八年级 · 度量几何学
如图, 已知 $\angle M O N=30^{\circ}$, 点 $A_{1}, A_{2}, A_{3}, \cdots$ 在射线 $O N$ 上, 点 $B_{1}, B_{2}, B_{3}, \cdots$ 在射线 $O M$ 上,且 $\triangle A_{1} B_{1} A_{2}, \triangle A_{2} B_{2} A_{3}, \triangle A_{3} B_{3} A_{4}, \cdots$ 均为等边三角形,若 $O A_{1}=2$, 则 $\triangle A_{2022} B_{2022} A_{2023}$ 的边长为

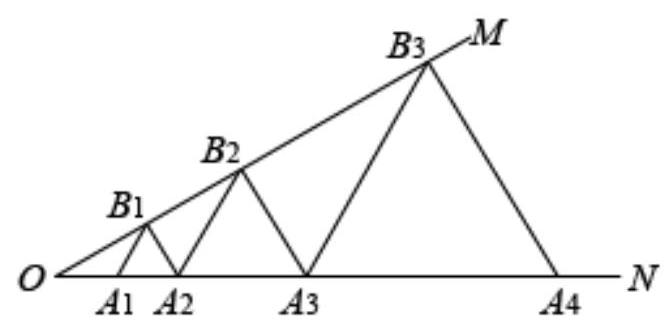
答案: ^{2022}$